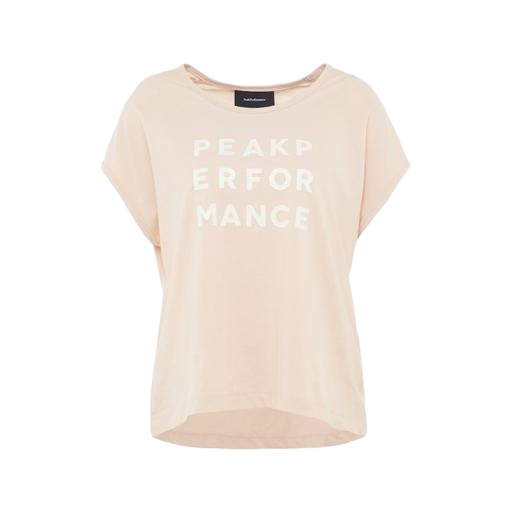
pink pima logo tee, pink peace mind tee, pink clay tee, white background